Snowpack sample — Buffalo Mountain, Silverthorne, Colorado, USA (1/25/25, 10:11 AM MST)
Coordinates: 39.6222, -106.1139
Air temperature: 22 °F
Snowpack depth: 110 cm
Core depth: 20 cm
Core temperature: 48.2 °F
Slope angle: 12°, slope face: 102°
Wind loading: high
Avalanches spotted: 0
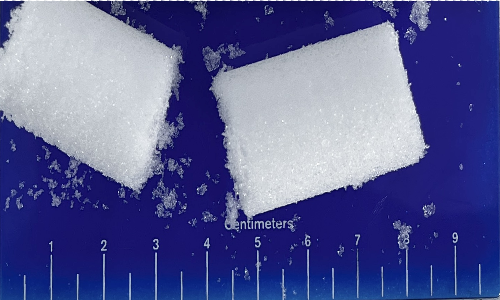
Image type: core
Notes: No avalanches nearby, collected on the outskirts of a fire break 15 meters from the treeline, on way to Buffalo and Red Mountain